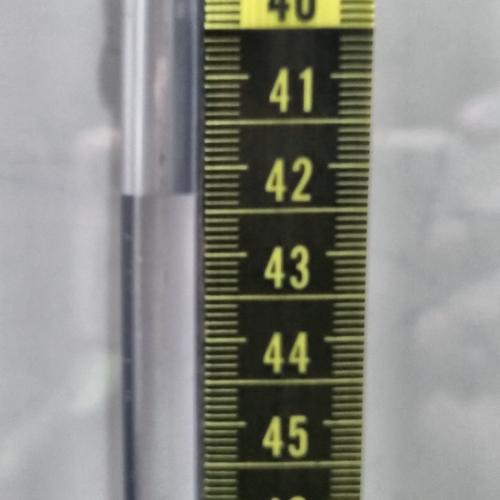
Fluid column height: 42.3 cm